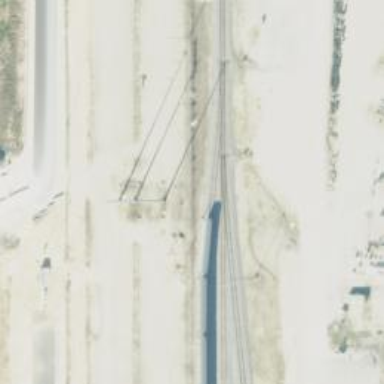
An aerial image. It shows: Railway spur service.